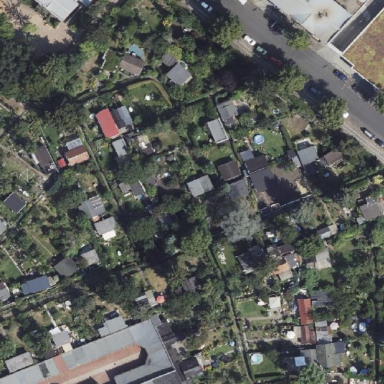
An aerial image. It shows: Fence surrounding allotments.